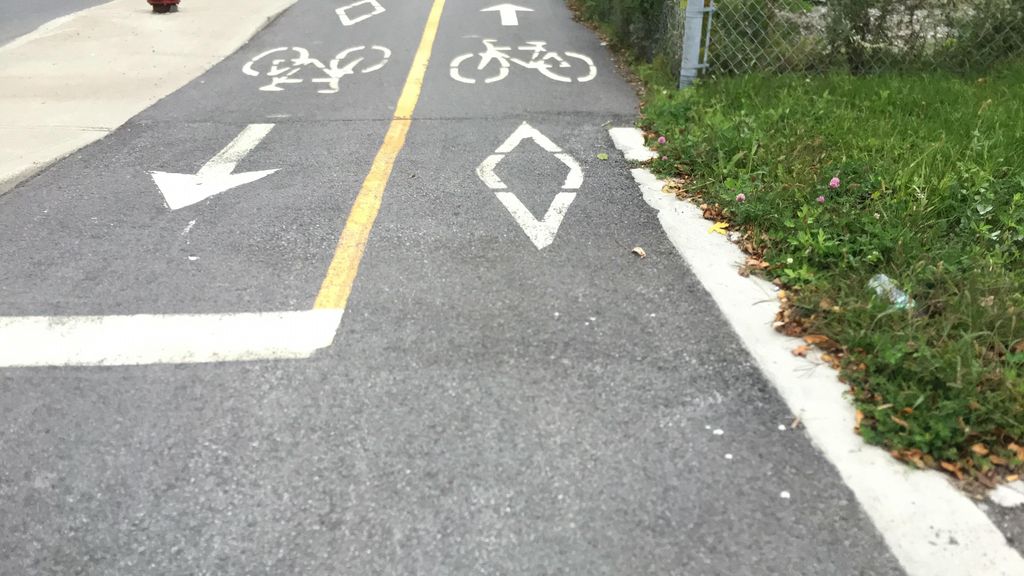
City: montreal